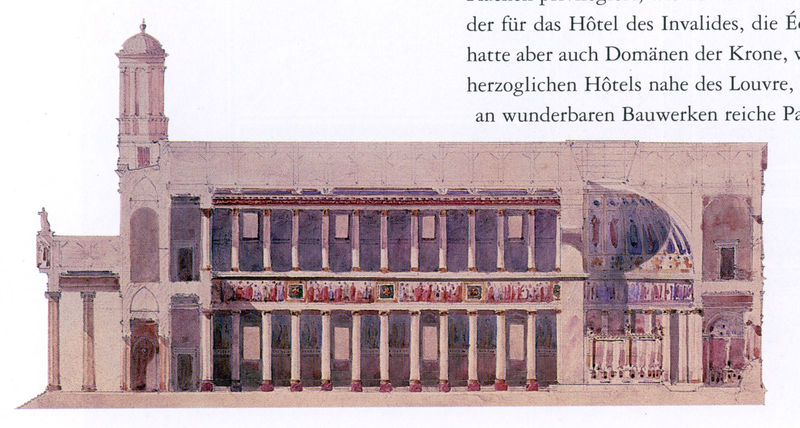
Titel: Saint-Vincent-de-Paul (Aufrisszeichnung)
Künstler: Jean Baptiste Lepère
Standort: Paris
Institution: Saint-Vincent-de-Paul
Schlagwörter: blau, aquarell, grün, kirchturm, bunt, fenster, grau, laterne, licht, paris, skizze, säule, säulen, tür, zeichnung, dach, gebäude, rot, malerei, architektur, sockel, spitze, stein, innenraum, kirche, rosa, turm, vorbau, statue, relief, farbig, schiff, schrift, seitlich, papier, modell, ansicht, bogen, fassade, türen, giebel, farbe, lila, violett, werbung, empore, pilaster, figuren, rundbogen, kuppel, arch, arches, architecture, balcony, blue, church, column, columns, hall, napoleon, people, red, religious, white, window, hotel, black, figures, france, grey, interior, old, painting, theatre, windows, yellow, detail, seitenansicht, pink, print, brown, deutsch, tor, galerie, halle, eingang, kolonnade, gewölbe, buch, glockenturm, türmchen, stockwerk, dom, violet, druck, schnitt, stich, seite, text, zeitung, koloriert, mosaik, entwurf, altar, architrav, arkaden, kathedrale, fries, portal, sims, seiten, gesims, mittelschiff, obergaden, obergarden, classic, classical, greek, roman, stone, apsis, kirchenraum, fresken, herzog, building, chor, german, germany, roof, tower, tempel, fresko, flat, light, entrance, porch, side, view, zeilen, basis, drawing, vordach, krankenhaus, auszug, louvre, stockwerke, color, purple, shadow, illustration, sketch, schaft, french, saint, querschnitt, paintings, writing, plaster, sculpture, abbildung, door, geschoss, italy, basilika, säulengang, bauwerk, lantern, procession, aufriss, invalidendom, nischen, kriche, cross-section, dome, doors, pantheon, plan, rome, section, temple, basen, sockelzone, vorhalle, längsschnitt, hallenkirche, nartex, bogenfenster, westwerk, apse, basilica, cathedral, narthex, nave, saulen, seiteneingang, campanile, square, theater, dachkonstruktion, vordereingang, architect, facade, hospital, side view, stories, watercolor, factory, architektonisch, gallery, book, fresco, paint, space, spire, steeple, pillar, christian, cut, row, ionic, open, schaubild, images, freize, frieze, mural, murals, vault, description, chruch, chapel, antike, diagram, words, invalid, collonade, levels, stucco, plaza, arcade, inside, architectural, bleibe, colonnade, hotel des invalides, invalides, langsschnitt, personenfries, second story, barok, pillars, longitudinal section, architectur, arcades, atrium, baslicia, layout, w, pilars, bad, colums, hal, build, sauelen, cuppola, seiter, frescoes, decorations, reunesans, dictionary, san sofia, cutaway, spatial, secional, pills, shado, two story, planimetry, redž, architercture, pais, grabeskirche, staints